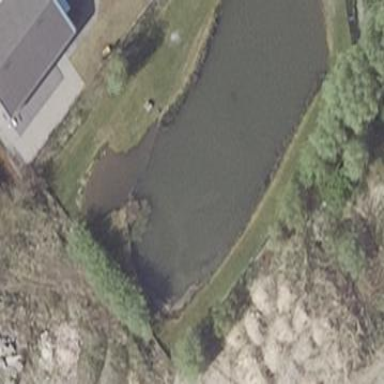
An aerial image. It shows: Pond with natural water.